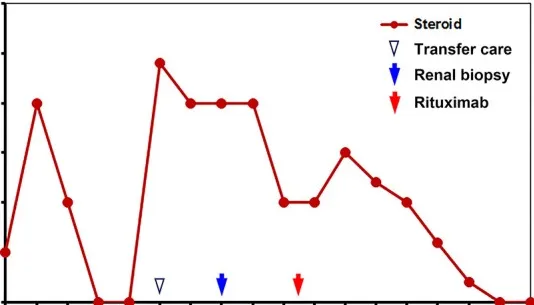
The clinical course for the C1q nephropathy patient.
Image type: pathology (masson_trichrome)